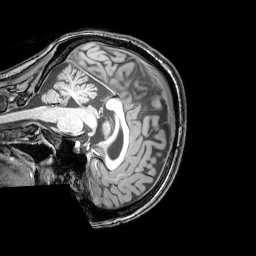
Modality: T1w
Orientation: sagittal
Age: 26
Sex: female
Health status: healthy
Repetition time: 0.081 s
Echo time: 0.037 s